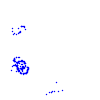
Particle: proton